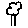
Label: tree